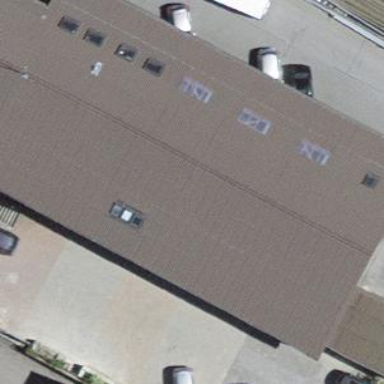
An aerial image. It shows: Commercial building.